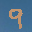
Label: 9